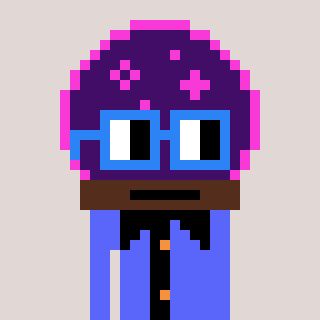
a pixel art character with square blue glasses, a crystalball-shaped head and a purple-colored body on a warm background